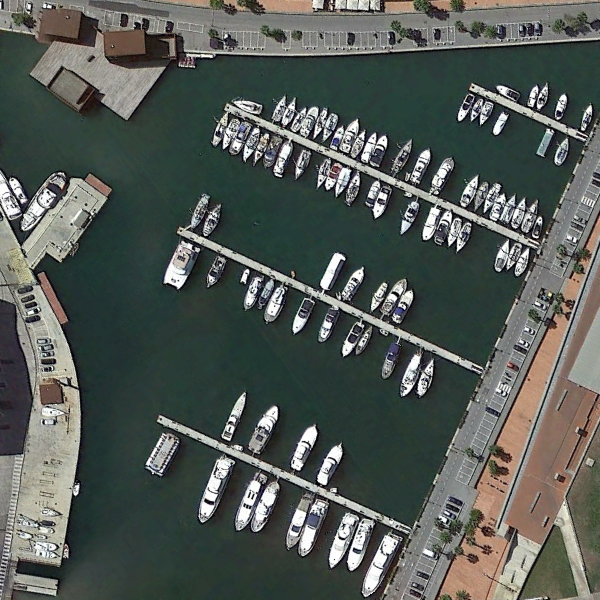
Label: Port